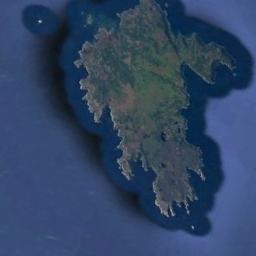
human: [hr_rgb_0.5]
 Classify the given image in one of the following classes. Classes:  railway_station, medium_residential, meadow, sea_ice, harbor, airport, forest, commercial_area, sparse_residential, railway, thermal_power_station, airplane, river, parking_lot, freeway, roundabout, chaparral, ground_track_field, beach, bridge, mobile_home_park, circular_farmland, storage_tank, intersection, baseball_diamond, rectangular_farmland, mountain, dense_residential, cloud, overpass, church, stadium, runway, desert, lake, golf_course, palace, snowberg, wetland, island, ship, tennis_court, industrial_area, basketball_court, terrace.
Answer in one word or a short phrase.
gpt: island